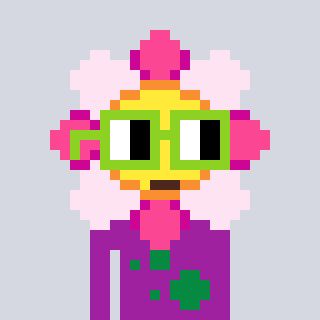
a pixel art character with square light green glasses, a flower-shaped head and a magenta-colored body on a cool background